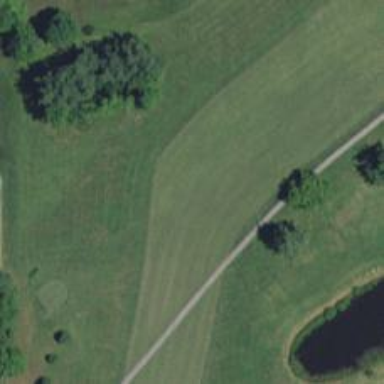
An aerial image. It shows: View of golf hole.